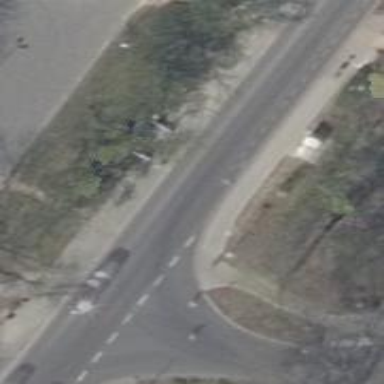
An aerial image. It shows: Unmarked crossing on the road.